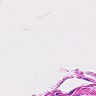
Metastatic tissue present: no